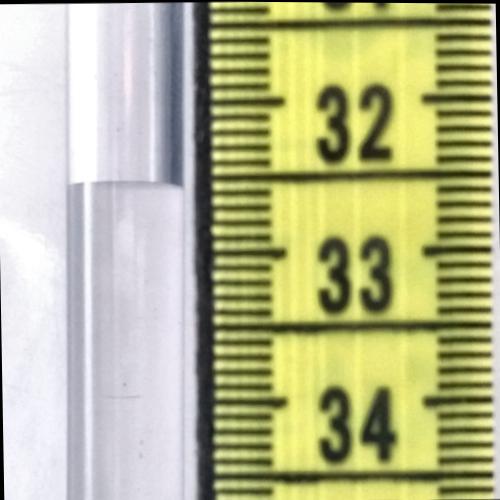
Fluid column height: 32.6 cm